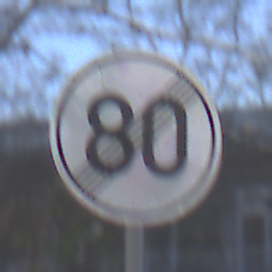
Verkehrszeichen: EndeGeschwindigkeit80
Umgebung: Outdoor, Special
Tageszeit: MorningAfternoon
Wetter: Clear
Licht: Natural
Jahreszeit: Winter
Kontrast: HighContrast